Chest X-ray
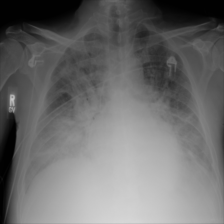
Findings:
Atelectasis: negative
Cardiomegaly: negative
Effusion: positive
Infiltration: positive
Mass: negative
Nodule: negative
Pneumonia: negative
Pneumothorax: negative
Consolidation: negative
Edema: positive
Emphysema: negative
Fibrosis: negative
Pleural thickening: negative
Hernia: negative